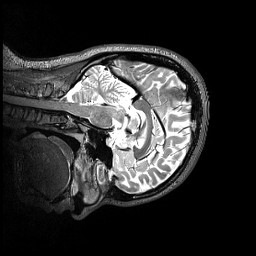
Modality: T2w
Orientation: sagittal
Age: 26
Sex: female
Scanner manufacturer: siemens
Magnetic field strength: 3 T
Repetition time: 3.2 s
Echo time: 0.565 s